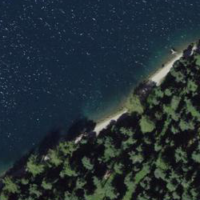
EUNIS habitat code: 14
Species observed at this site:
Episyrphus balteatus
Vaccinium vitis-idaea
Sorbus aucuparia
Motacilla alba